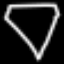
Label: diamond